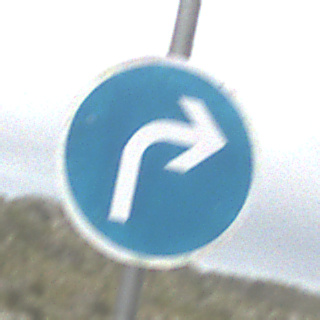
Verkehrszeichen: VorgeschriebeneFahrtrichtungRechts
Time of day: Midday
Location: Outdoor (Nature)
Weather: Overcast
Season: NotSpecified
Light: Natural